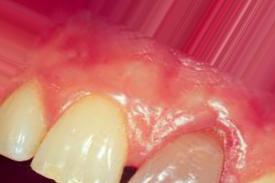
Condition: Tooth Discoloration